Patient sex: M
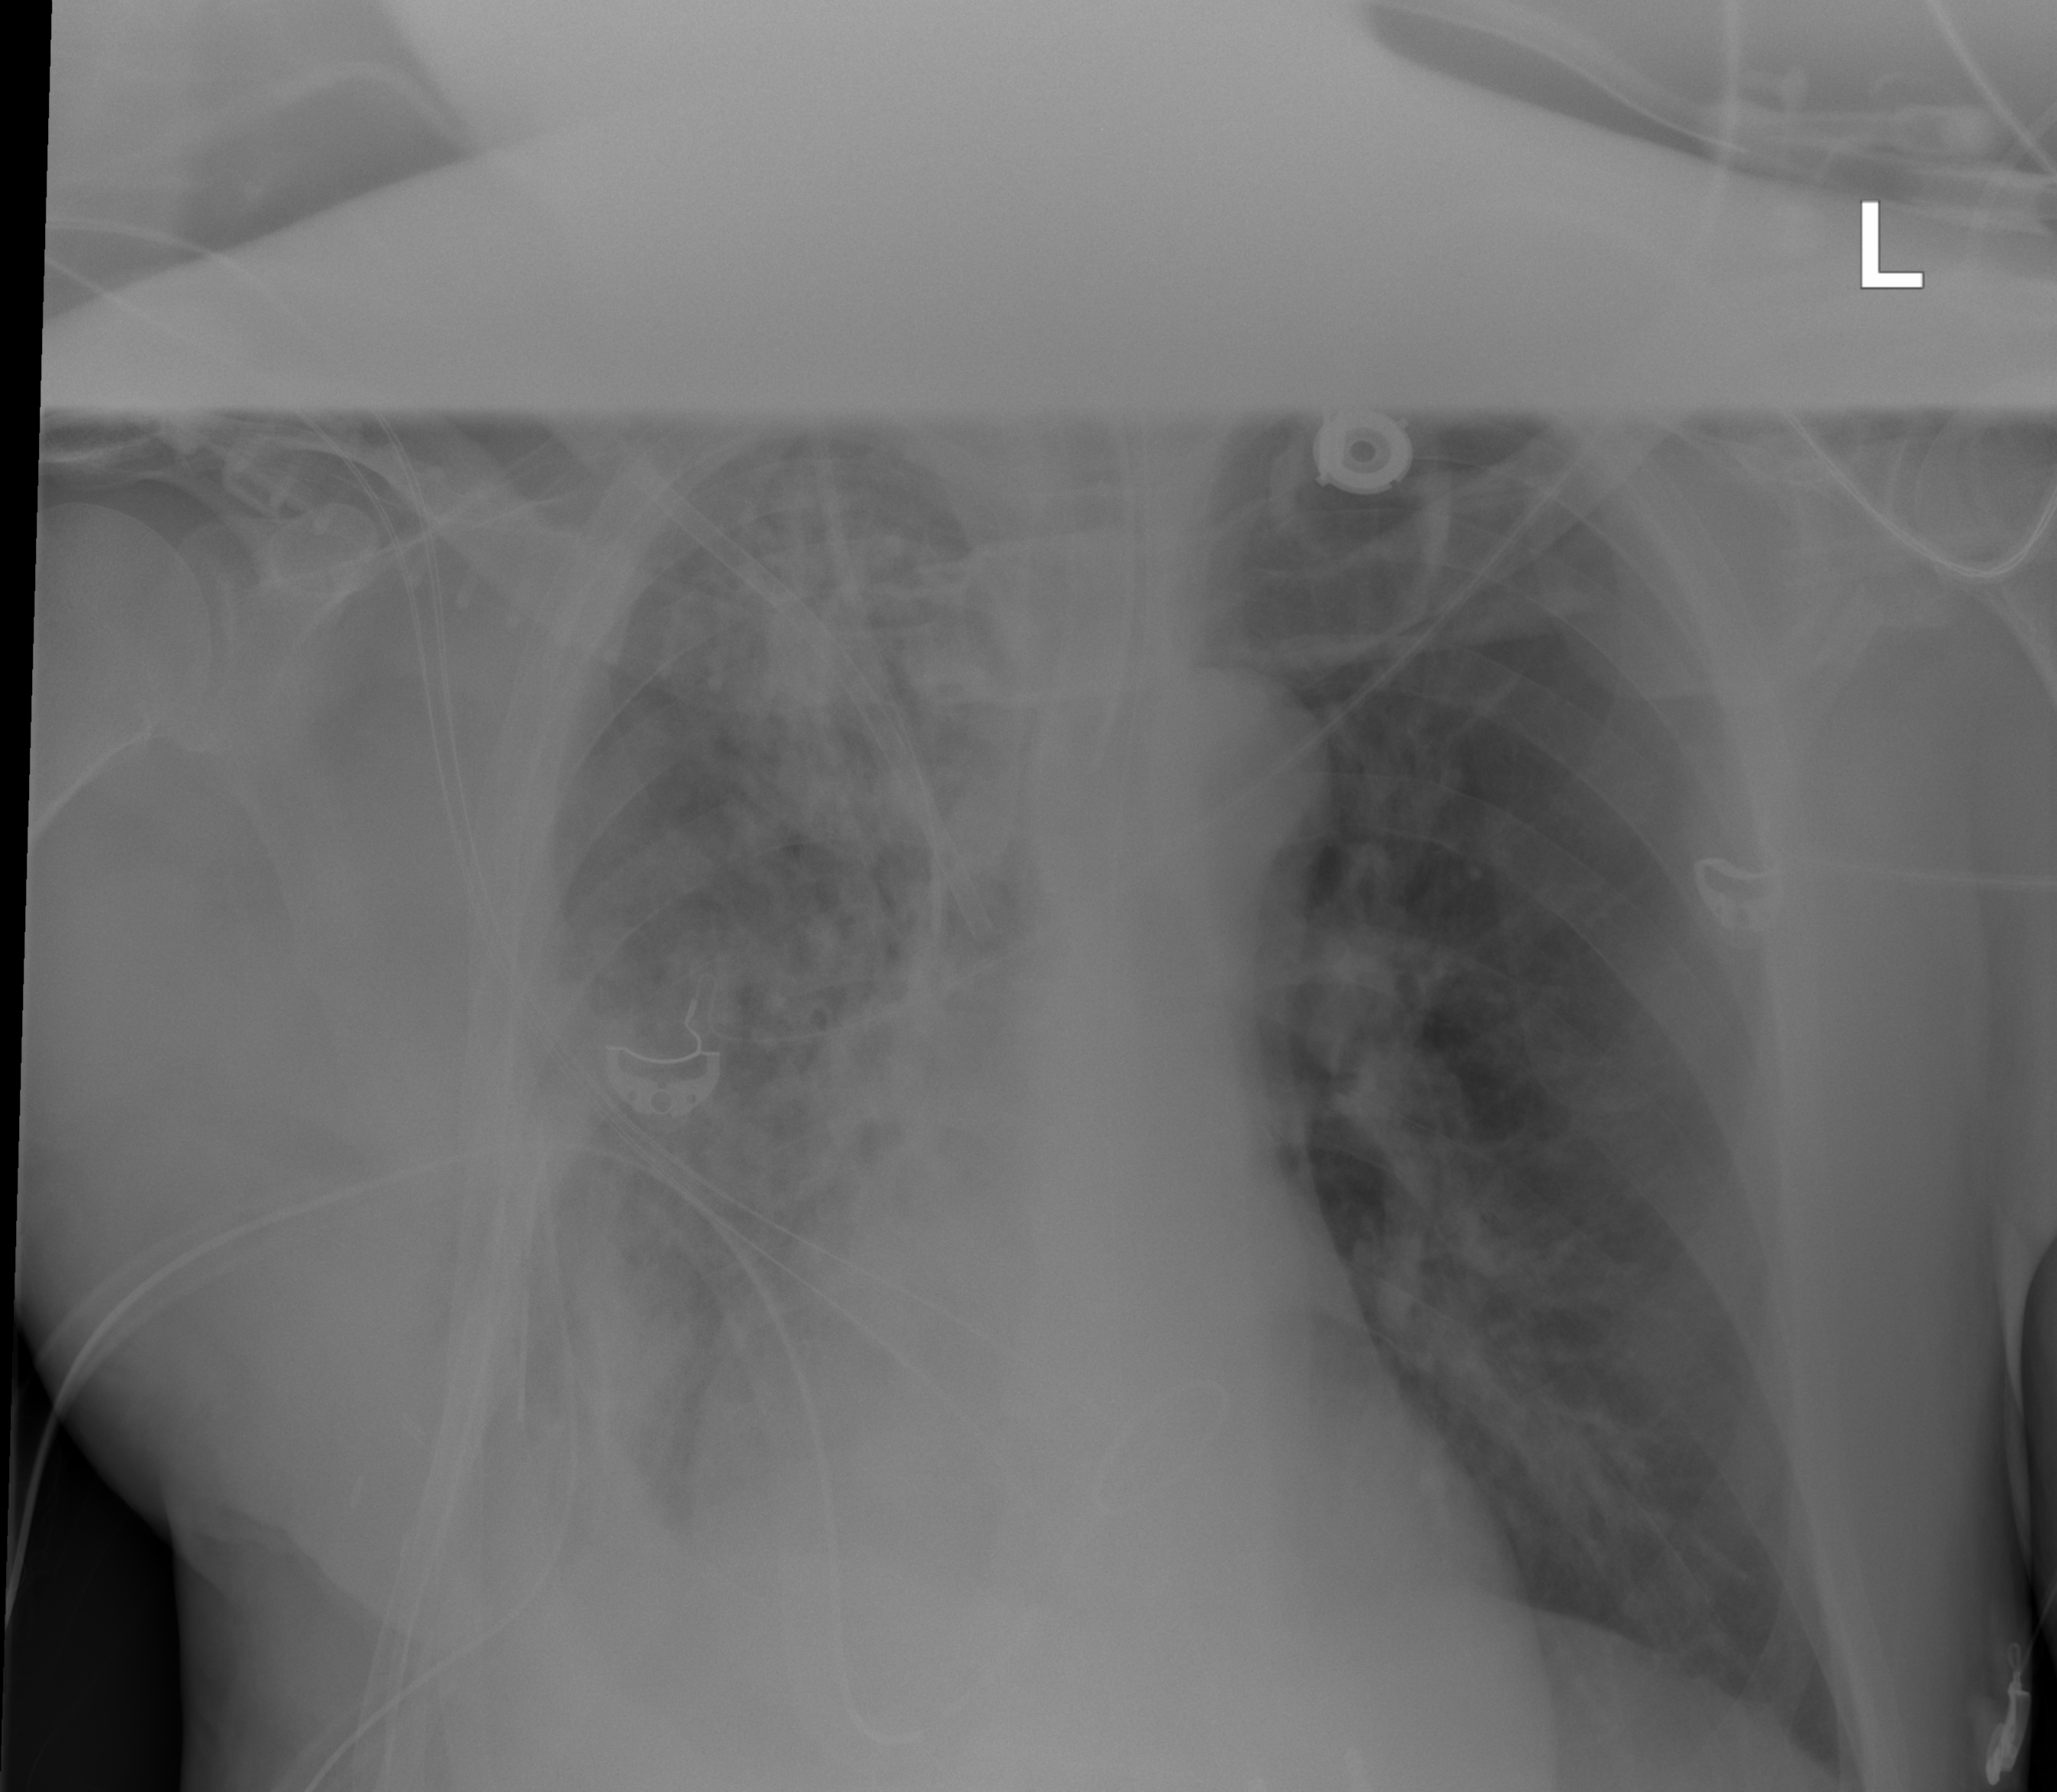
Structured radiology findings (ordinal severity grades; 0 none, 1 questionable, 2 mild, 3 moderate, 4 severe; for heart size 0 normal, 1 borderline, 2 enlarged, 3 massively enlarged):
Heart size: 0
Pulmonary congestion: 3
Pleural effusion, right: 0
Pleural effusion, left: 0
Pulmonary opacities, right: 3
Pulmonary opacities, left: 0
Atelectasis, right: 3
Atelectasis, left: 0